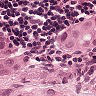
Metastatic tissue present: yes